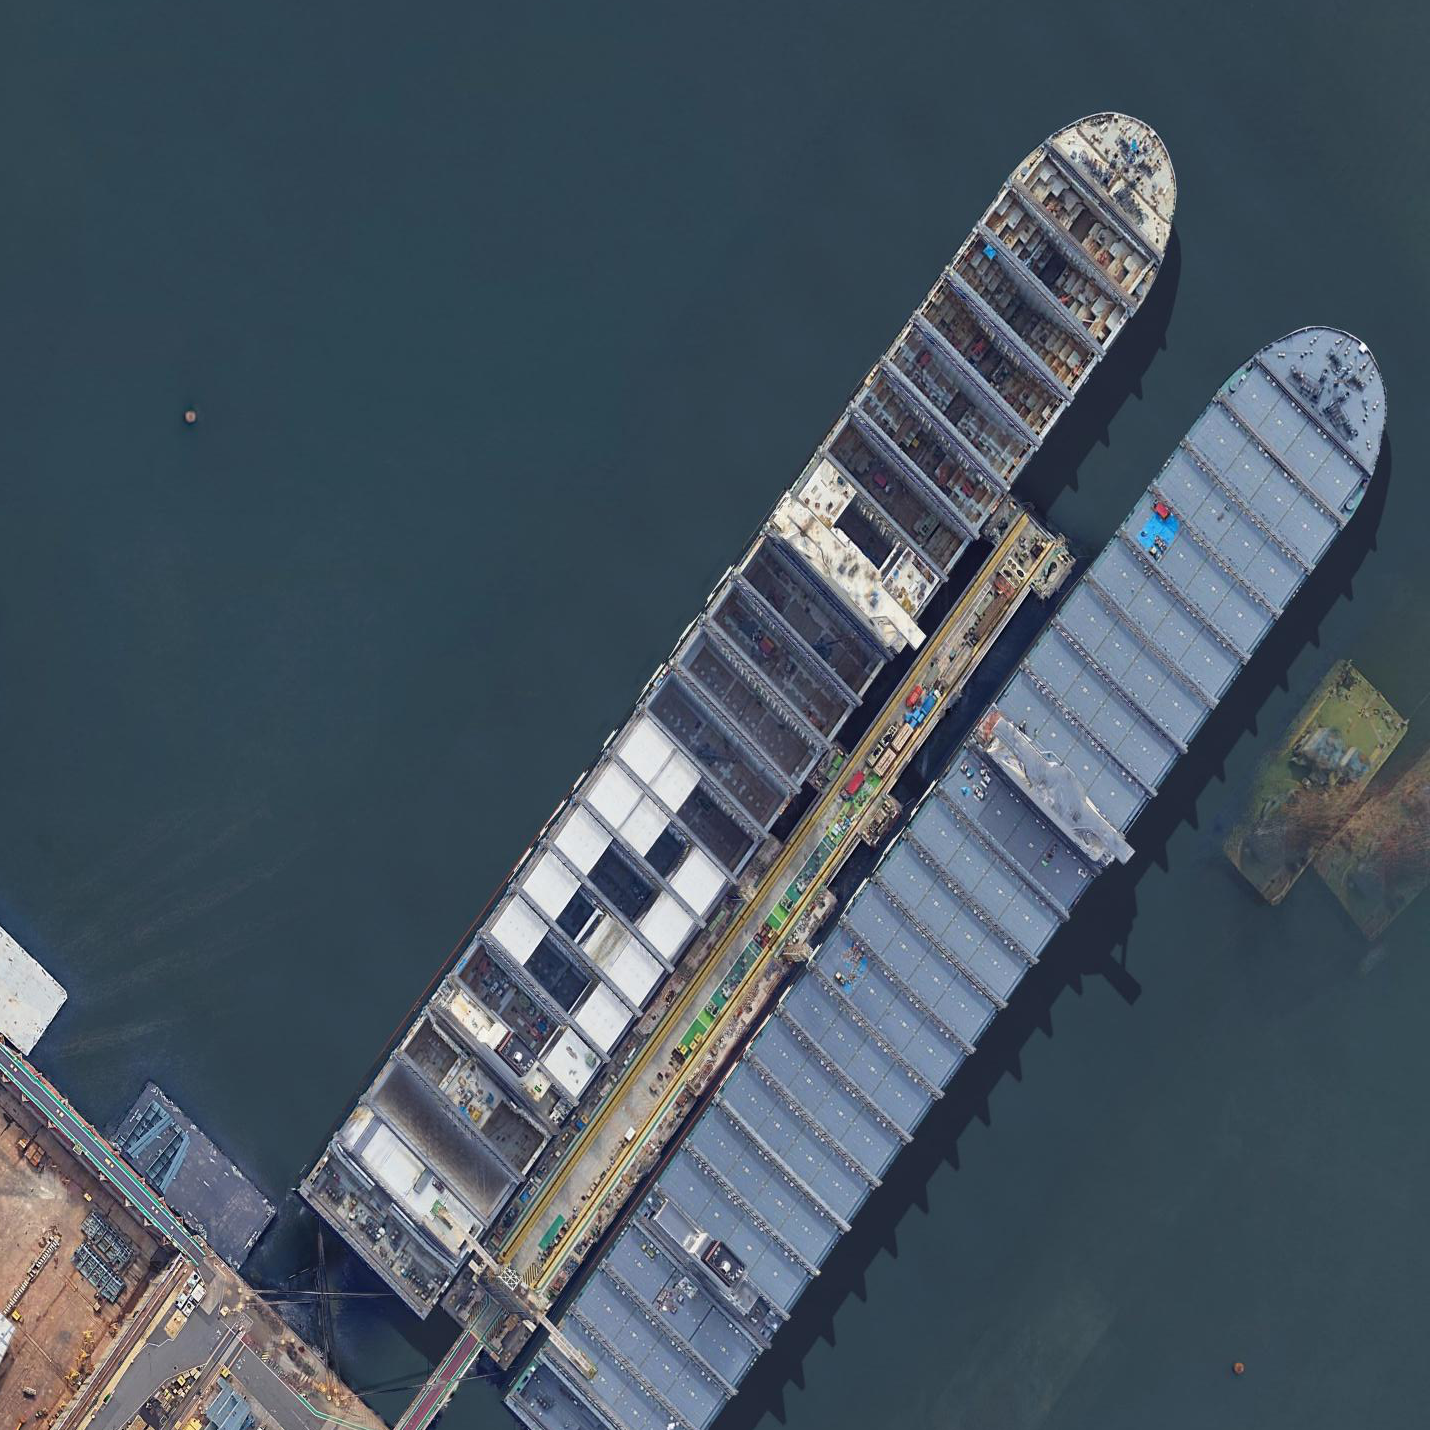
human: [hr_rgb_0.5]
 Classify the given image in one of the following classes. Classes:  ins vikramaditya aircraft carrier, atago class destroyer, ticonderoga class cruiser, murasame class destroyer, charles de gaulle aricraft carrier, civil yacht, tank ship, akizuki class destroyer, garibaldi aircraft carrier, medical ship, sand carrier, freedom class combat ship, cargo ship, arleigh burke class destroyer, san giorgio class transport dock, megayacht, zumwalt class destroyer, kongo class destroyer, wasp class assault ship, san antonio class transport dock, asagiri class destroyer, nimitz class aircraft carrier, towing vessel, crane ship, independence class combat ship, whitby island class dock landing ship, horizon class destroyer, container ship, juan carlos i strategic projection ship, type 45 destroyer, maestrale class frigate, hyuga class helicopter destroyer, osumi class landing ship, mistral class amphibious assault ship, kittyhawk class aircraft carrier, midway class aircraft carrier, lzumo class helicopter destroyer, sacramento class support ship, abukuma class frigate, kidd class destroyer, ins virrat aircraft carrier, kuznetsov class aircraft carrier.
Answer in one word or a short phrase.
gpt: Cargo ship